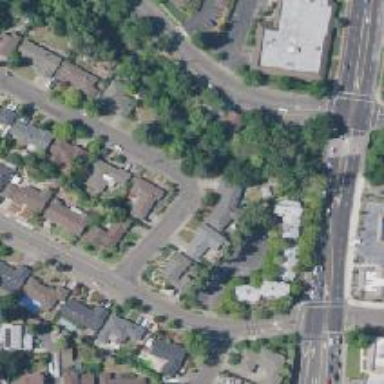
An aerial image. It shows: Residential road.